Question: I'm trying to add a Search Bar to one of my apps that lets a user enter address information, and a tableview appears with the possible results (and a keyboard). Essentially the same functionality provided in the Maps app. Is there an easy way to do this?

It would be nice to have a Current Location default & autocomplete as well, but not necessary. I can build the UI from scratch, but I don't know how to get back the search results. Can I use geocoder and parse the results into a tableview?
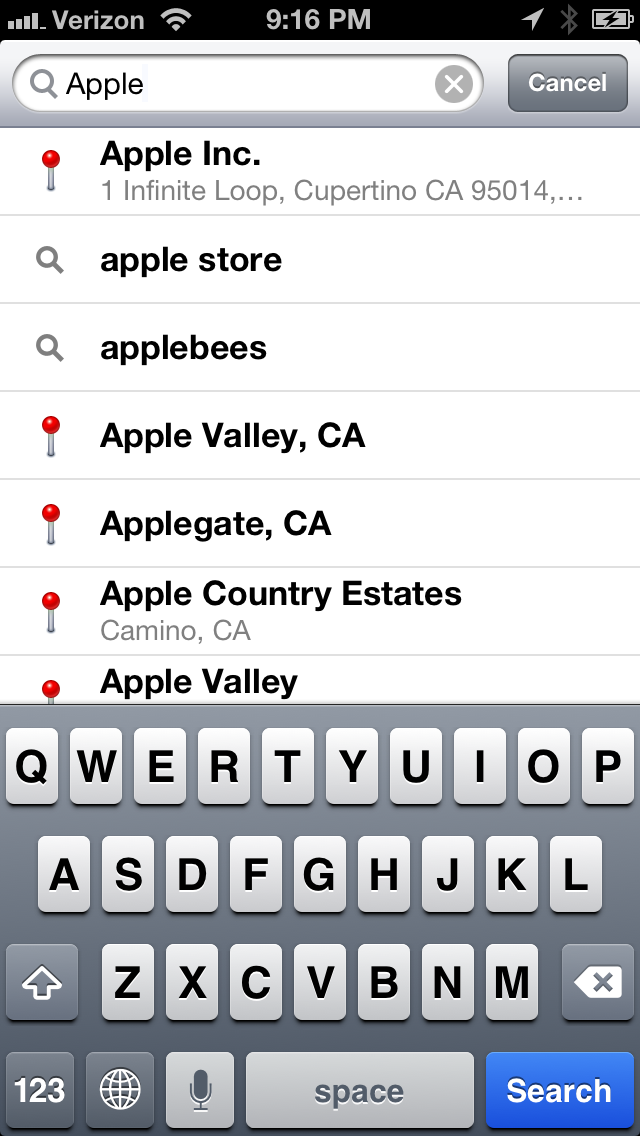
Answer: There is a standard component for doing that, called <URL>.
It gives you a 'UISearchBar' and a 'UITableView' for displaying the results.
Then you can customize the content and the appearance of the table view according to your needs.
In order to get control over the actions performed by such controller you will need to conform to the <URL> protocol.
I suggest you to look carefully at the <URL> you can find on the doc.
In order to implement the autocompletion features you can implement the 'searchDisplayController:shouldReloadTableForSearchString' method of the 'UISearchDisplayDelegate' protocol. It will be called at every character typed by the user.
Assuming that you have a 'CLGeocoder' property called 'geocoder' and that you are holding the placemarks into an 'NSArray' property called 'placemarks', here's an example of how you can achieve a live autocompletion:
'''
-(BOOL)searchDisplayController:(UISearchDisplayController *)controller shouldReloadTableForSearchString:(NSString *)searchString {
[self.geocoder geocodeAddressString:searchString completionHandler:^(NSArray *placemarks, NSError *error) {
self.placemarks = placemarks;
[self.searchDisplayController.searchResultsTableView reloadData];
}];
return NO;
}
'''
Everytime the input string for the search change, you perform a forward geocoding using such string. In the 'completionHandler' block you assign the newly found placemarks to your 'placemarks' property and reload the table.
Please not that since the search is asynchronous you will take care of reloading the table in the completion handler and return NO in the delegate method. Returning YES will make the table to reload before the search is over, which is not the behaviour you want.
As a final remark, remember that the code I provided is minimal. In a real-world app you'd better take care of the errors the geocoder may run into, such as 'kCLErrorGeocodeFoundNoResult', 'kCLErrorGeocodeFoundPartialResult' and 'kCLErrorGeocodeCanceled', documented <URL>.